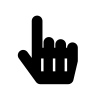
Cursor type: pointer
OS/theme: linux-xcursor-pro
Variant: black